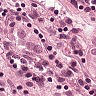
Metastatic tissue present: yes